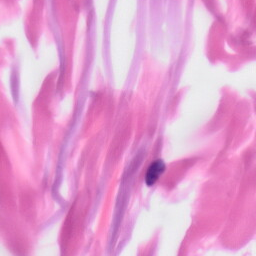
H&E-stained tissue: Skin